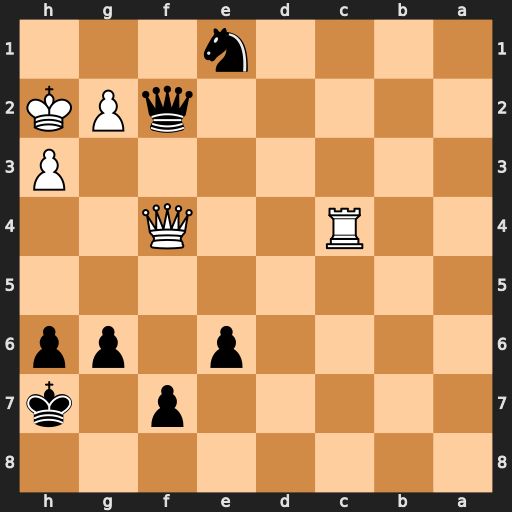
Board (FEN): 8/5p1k/4p1pp/8/2R2Q2/7P/5qPK/4n3
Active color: b
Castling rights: -
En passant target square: -
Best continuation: Qxg2#